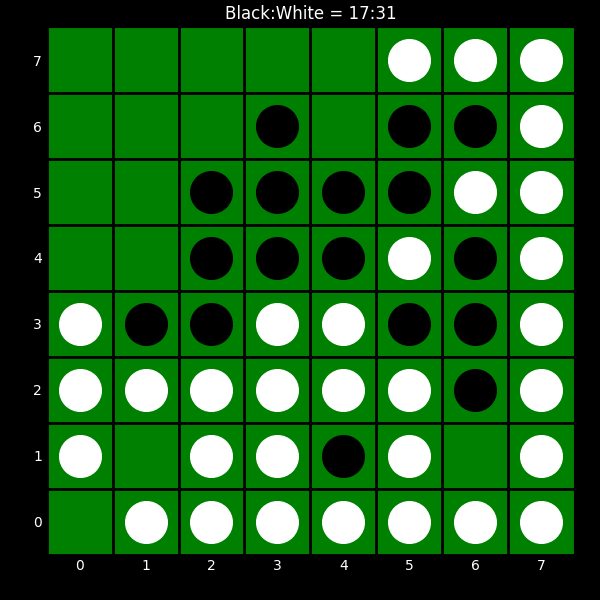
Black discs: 17
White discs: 31